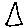
Label: triangle